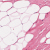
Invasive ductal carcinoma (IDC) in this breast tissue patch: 0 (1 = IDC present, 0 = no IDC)